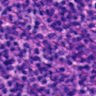
Metastatic tissue present: no